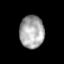
Tissue: lung
Cell type: Epithelial cells
Senescence score: 0.2105
Nuclear area (px): 780
Mean DAPI intensity: 168.317